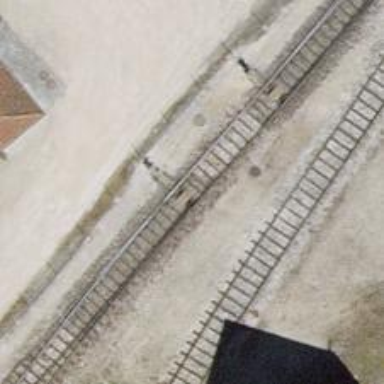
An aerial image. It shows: Railway switch.